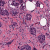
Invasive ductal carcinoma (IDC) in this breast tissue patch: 1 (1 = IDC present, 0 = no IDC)